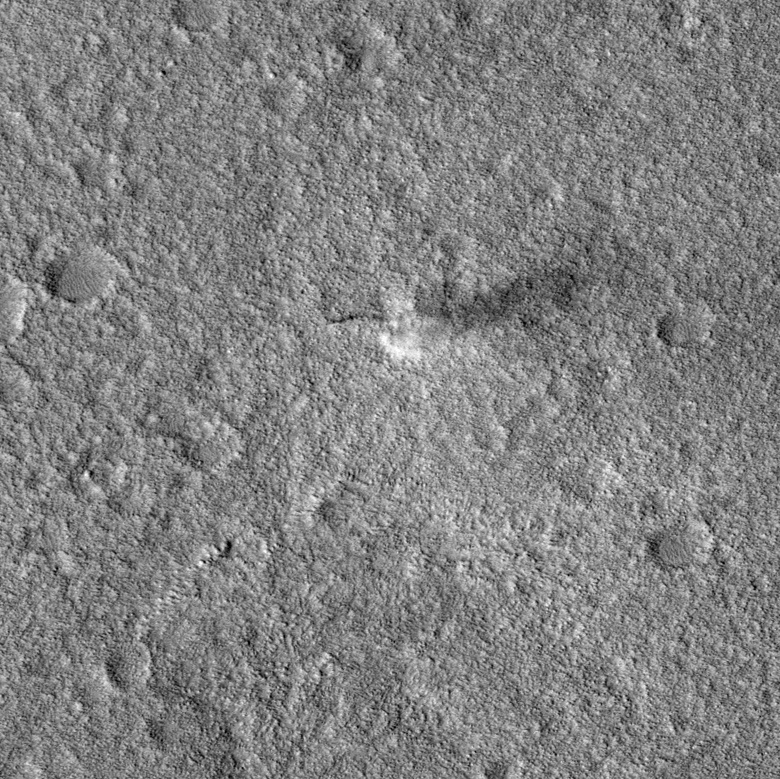
Label: dustdevil